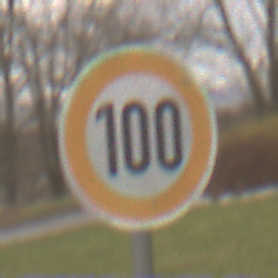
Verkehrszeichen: Geschwindigkeit100
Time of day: Midday
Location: Outdoor (Nature)
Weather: Overcast
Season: NotSpecified
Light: Natural